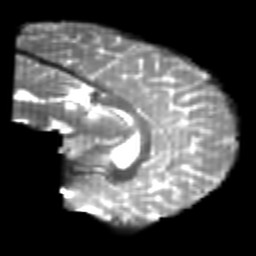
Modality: T2w
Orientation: sagittal
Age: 24
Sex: male
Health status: healthy
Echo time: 0.074 s